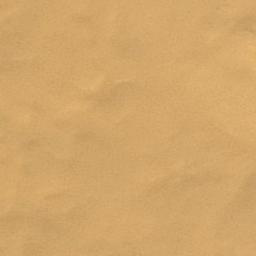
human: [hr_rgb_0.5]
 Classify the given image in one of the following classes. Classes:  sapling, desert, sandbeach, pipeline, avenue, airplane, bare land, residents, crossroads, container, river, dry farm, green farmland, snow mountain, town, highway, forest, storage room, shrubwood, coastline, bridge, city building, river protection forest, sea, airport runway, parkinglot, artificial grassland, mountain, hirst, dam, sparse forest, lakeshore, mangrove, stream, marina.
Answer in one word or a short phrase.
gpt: desert